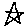
Label: star